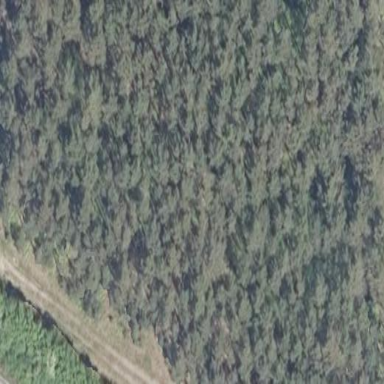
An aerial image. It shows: Forest with mix of leaf types.